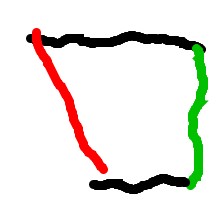
Shape: trapezoid